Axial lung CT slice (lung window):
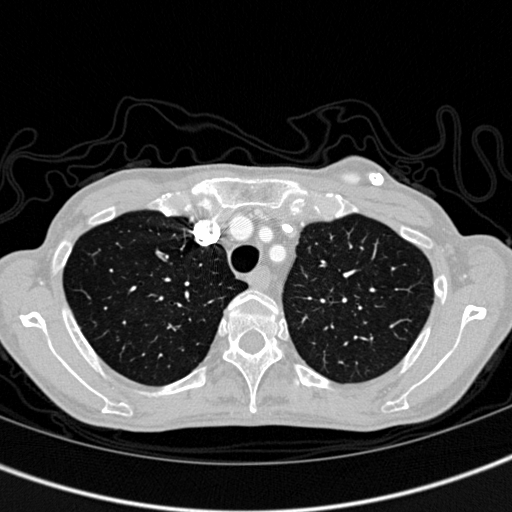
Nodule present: no